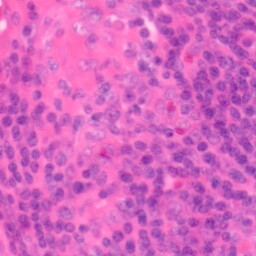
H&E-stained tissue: Colon